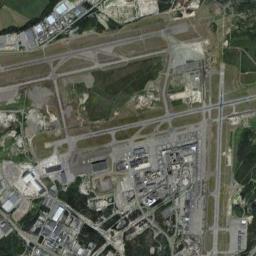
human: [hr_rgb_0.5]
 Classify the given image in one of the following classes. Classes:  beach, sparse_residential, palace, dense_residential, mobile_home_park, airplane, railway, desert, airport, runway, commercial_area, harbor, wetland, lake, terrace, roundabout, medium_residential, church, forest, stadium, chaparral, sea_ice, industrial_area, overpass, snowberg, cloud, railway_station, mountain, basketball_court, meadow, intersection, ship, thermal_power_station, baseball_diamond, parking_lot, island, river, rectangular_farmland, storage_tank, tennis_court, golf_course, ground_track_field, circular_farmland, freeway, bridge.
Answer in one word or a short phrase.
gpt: airport